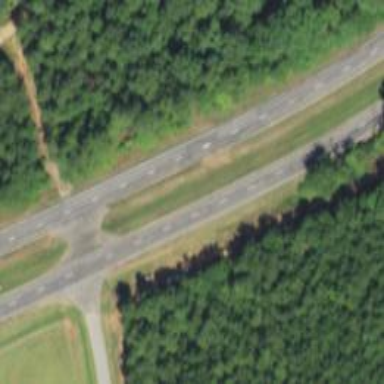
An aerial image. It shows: Primary highway.